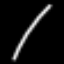
Label: line